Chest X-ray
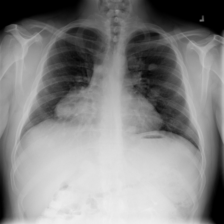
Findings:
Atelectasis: negative
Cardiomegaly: negative
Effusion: negative
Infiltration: negative
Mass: negative
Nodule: negative
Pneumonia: negative
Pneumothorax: negative
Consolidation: negative
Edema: negative
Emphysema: negative
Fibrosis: negative
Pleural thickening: negative
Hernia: negative